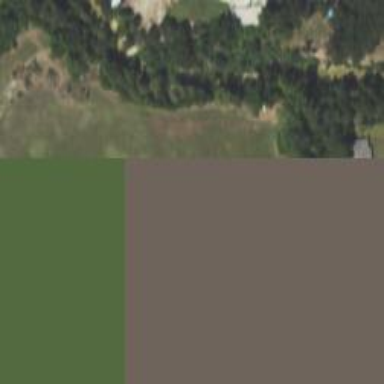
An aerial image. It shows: Grassy plot in green zone.